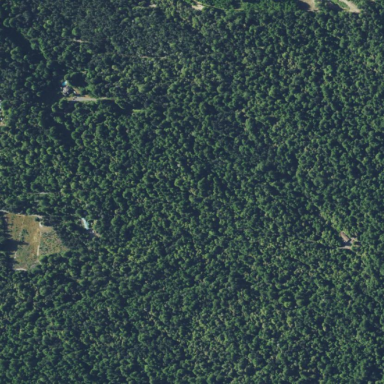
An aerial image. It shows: Forest area.